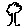
Label: tree